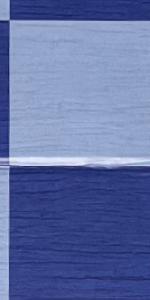
Label: Empty